Chest X-ray:
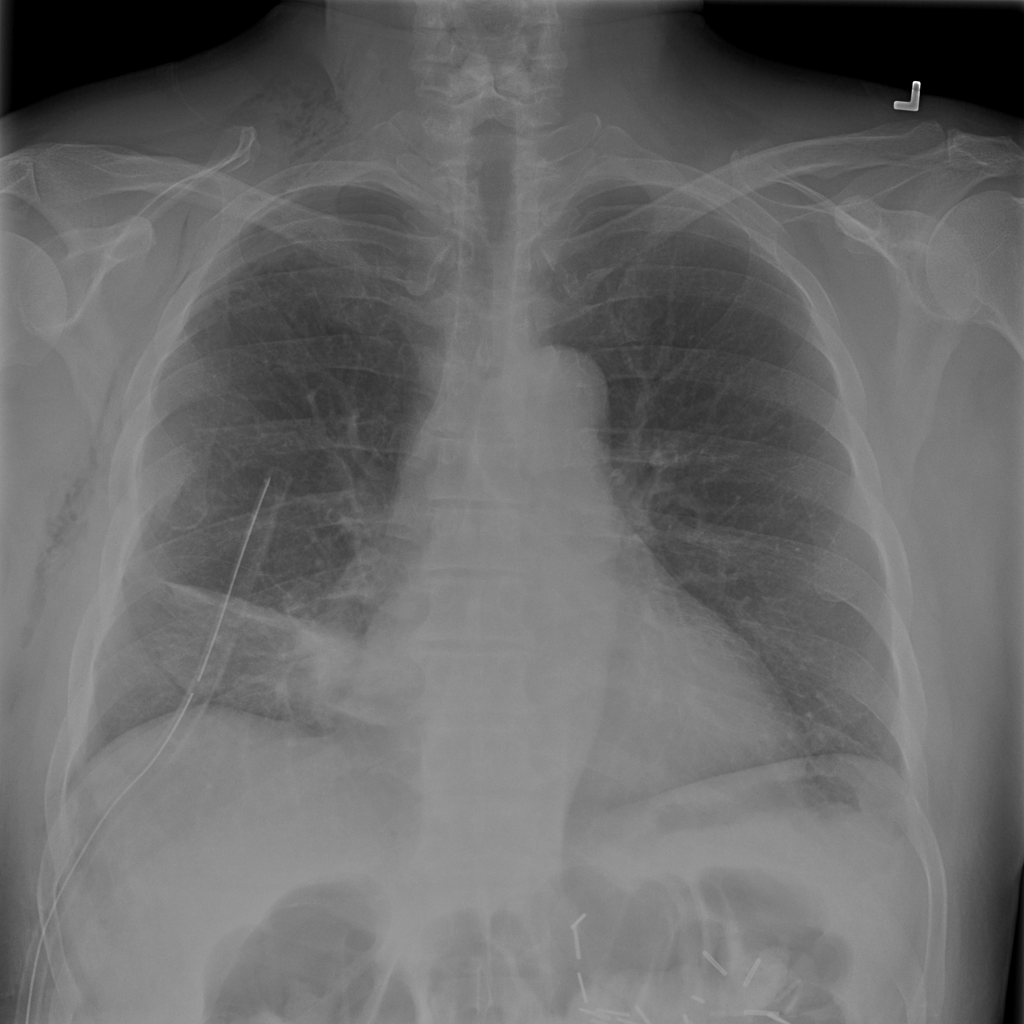
Findings: Consolidation, Fracture
No abnormal finding: no